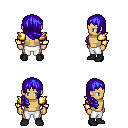
a pixel art fantasy rpg character, male body template, human, tanned skin, gold arm armor, white pants, blue right-swept hairstyle, black shoes, four views (front, back, left, right), 2x2 character sprite sheet, small pixel art, hard edges, no anti-aliasing